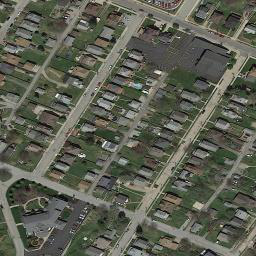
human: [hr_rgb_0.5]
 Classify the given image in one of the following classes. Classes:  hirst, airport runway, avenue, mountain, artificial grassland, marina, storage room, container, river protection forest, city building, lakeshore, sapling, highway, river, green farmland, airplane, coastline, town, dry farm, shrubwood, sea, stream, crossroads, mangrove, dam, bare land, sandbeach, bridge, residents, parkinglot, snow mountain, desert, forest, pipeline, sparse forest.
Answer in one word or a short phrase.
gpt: town